Question: If you put some text on a / WebGL canvas, and zoom on it, here is what happens : <URL>.

The result is : blurred / pixelized like if we were zooming on a bitmap.
Instead I would like to be able to zoom on this text, as if it was vector graphics (text actually is !), ie no blur at all, like here for example (you can zoom infinitely many times, no blur !) : <URL>
(or, if impossible with pixi.js, with another WebGL canvas javascript toolkit ?)
---
<URL> :
'''
var text = new PIXI.Text("Hello World", {font:"50px Arial", fill:"black"});
var scrollArea = new PIXI.DisplayObjectContainer();
scrollArea.scale.x = 10;
scrollArea.scale.y = 10;
scrollArea.addChild(text);
stage.addChild(scrollArea);
'''
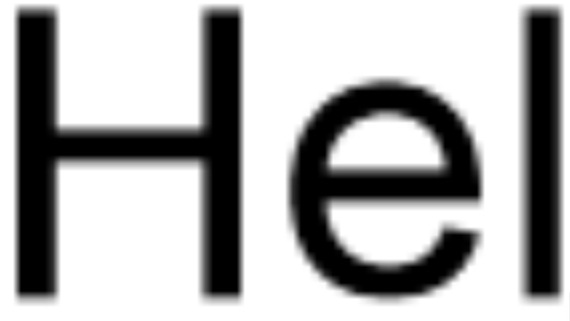
Answer: As far as I know there is no way.
That's the whole point of pixi.js. It gets its speed by using bitmap sprites. The consequence of which you get the effect you see when you scale but you get super speed.
If you want smooth text you don't need pixi.js. Just you use the canvas API. Of course you'll give up some of the speed and other features of pixi.js but you'll get smooth text.
If you want to keep using pixi.js, one solution is to use LODs. Make multiple sprites with progressively larger text on them and as you zoom in use a progressively larger sprite with higher res text but with its individual scale so it keeps the same size. Unfortunately because font sizes are slightly unpredictable getting the sprites to transition flawlessly might require some trial and error.
var texts = [];
for (var ii = 0; ii < 15; ++ii) {
'''
var text = new PIXI.Text("Hello World", {font: (ii * 10) +"px Arial", fill:"black"});
text.scale.x = 1 / (1 + ii);
text.scale.y = 1 / (1 + ii);
texts.push(text);
}
...
text = undefined;
function animate() {
var t = Date.now() * 0.001;
var scale = 1 + 14 * (Math.sin(t) * 0.5 + 0.5);
if (text) {
scrollArea.removeChild(text);
}
text = texts[Math.floor(scale)];
scrollArea.addChild(text);
scrollArea.scale.x = scale;
scrollArea.scale.y = scale;
renderer.render(stage);
requestAnimFrame(animate);
}
'''
Here's an example
'''
var stage = new PIXI.Stage(0xFFFFFF);
var renderer = PIXI.autoDetectRenderer(800, 600);
document.body.appendChild(renderer.view);
var texts = [];
for (var ii = 0; ii < 15; ++ii) {
var text = new PIXI.Text("Hello World", {font: (ii * 10) +"px Arial", fill:"black"});
text.scale.x = 1 / (1 + ii);
text.scale.y = 1 / (1 + ii);
texts.push(text);
}
var scrollArea = new PIXI.DisplayObjectContainer();
scrollArea.interactive = true;
scrollArea.buttonMode = true;
// scrollArea.addChild(text);
stage.addChild(scrollArea);
scrollArea.mousedown = function(data) {
data.originalEvent.preventDefault();
this.data = data;
this.dragging = true;
}
scrollArea.mouseup = scrollArea.mouseupoutside = function(data) {
this.dragging = false;
this.data = null;
}
scrollArea.mousemove = function(data) {
if (this.dragging) {
var newPos = this.data.getLocalPosition(this.parent);
this.position.x = newPos.x;
this.position.y = newPos.y;
}
}
text = undefined;
function animate() {
var t = Date.now() * 0.001;
var scale = 1 + 14 * (Math.sin(t) * 0.5 + 0.5);
if (text) {
scrollArea.removeChild(text);
}
text = texts[Math.floor(scale)];
scrollArea.addChild(text);
scrollArea.scale.x = scale;
scrollArea.scale.y = scale;
renderer.render(stage);
requestAnimFrame(animate);
}
animate();
'''
'''
<script src="//cdnjs.cloudflare.com/ajax/libs/pixi.js/1.6.1/pixi.js"></script>
'''